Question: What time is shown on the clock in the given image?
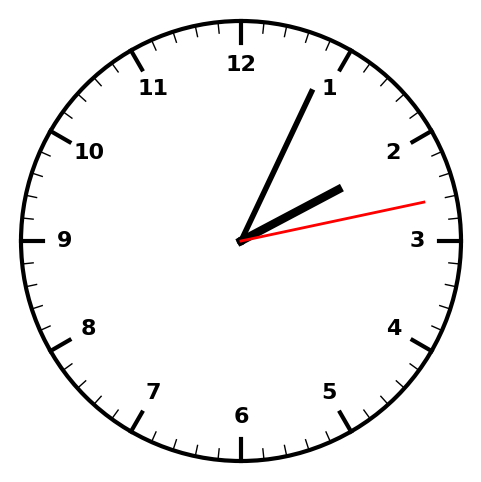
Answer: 02:04:13